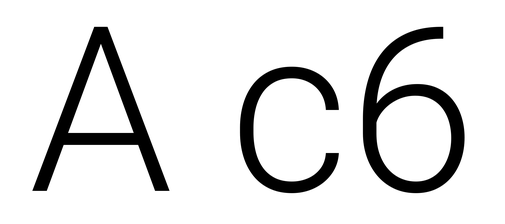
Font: Roboto_Light